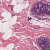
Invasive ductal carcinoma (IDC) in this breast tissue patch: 0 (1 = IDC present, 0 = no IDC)